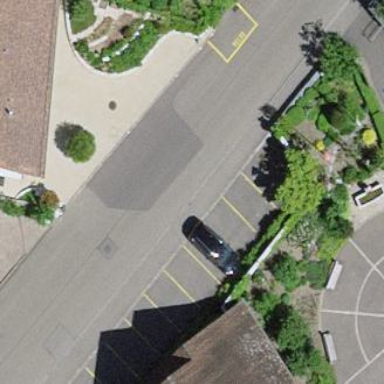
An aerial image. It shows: Parking available on the street side.